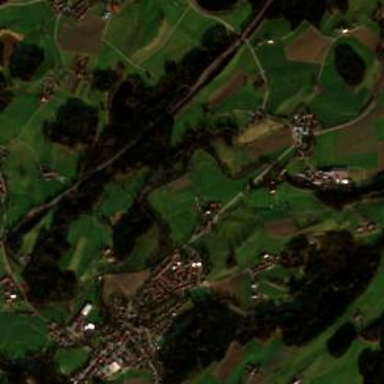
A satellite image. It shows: Small hamlet.